RGB frame:
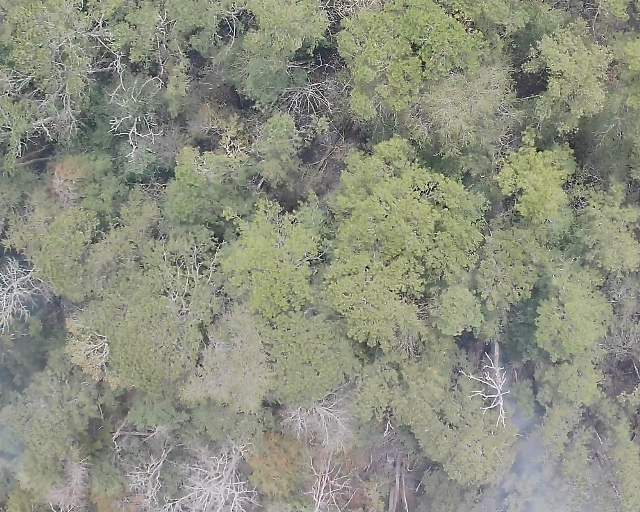
Thermal frame:
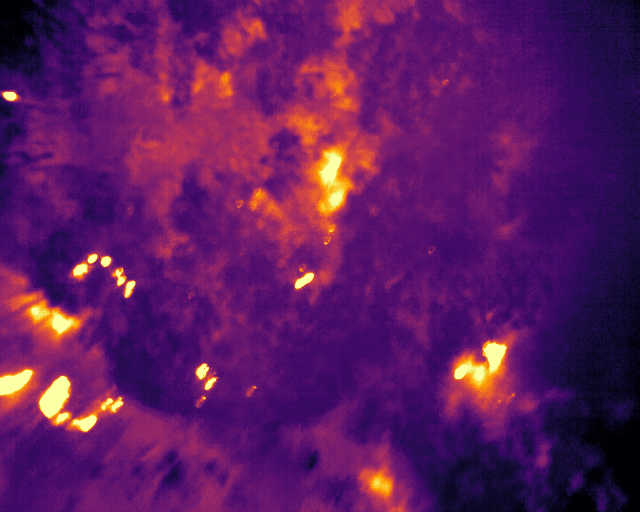
Captured: 2026-02-26 03:08:41
Pixels at or above 80 °C: 130 (fraction of frame: 0.0003967)